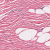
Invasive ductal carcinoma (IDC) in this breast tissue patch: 0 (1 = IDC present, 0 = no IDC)